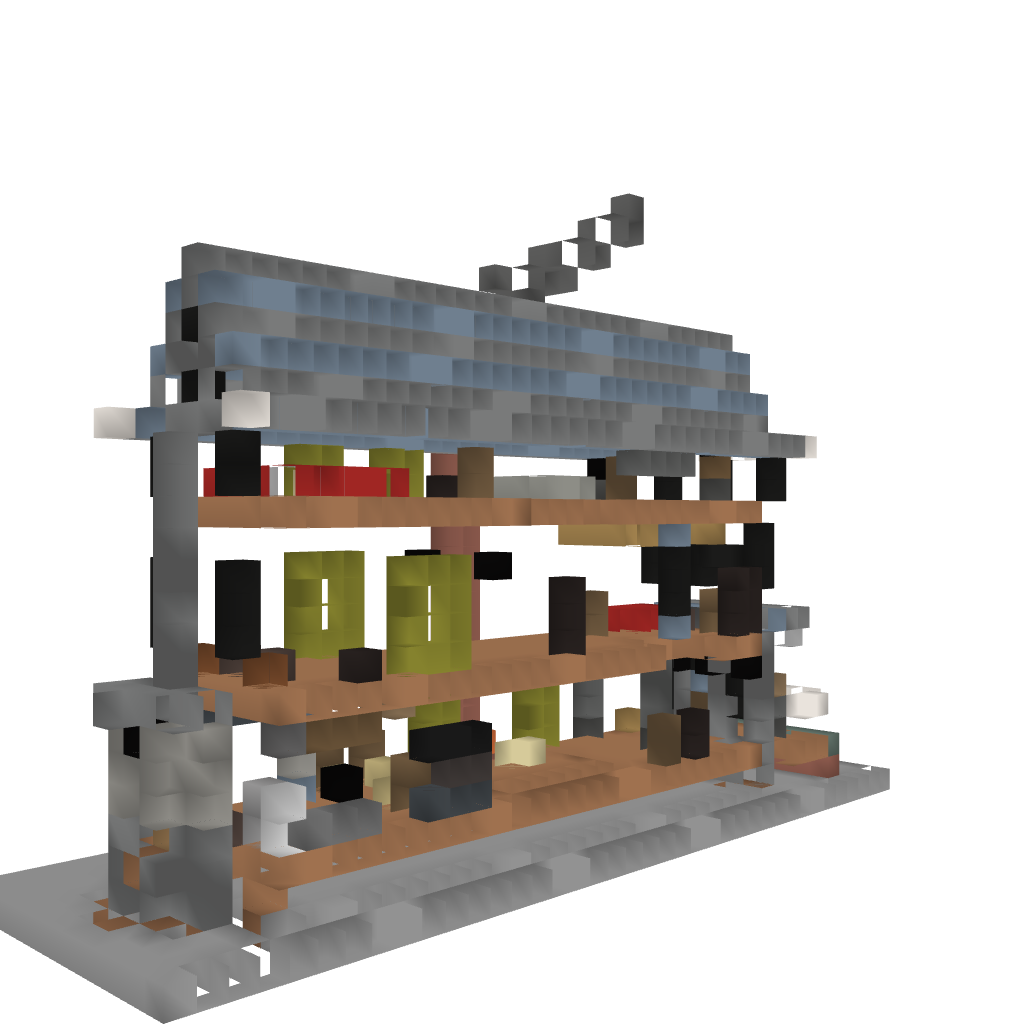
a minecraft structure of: Victorian Row Home